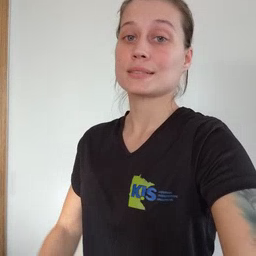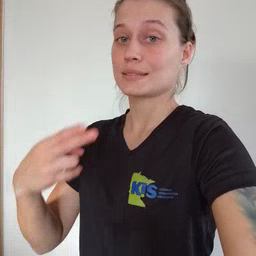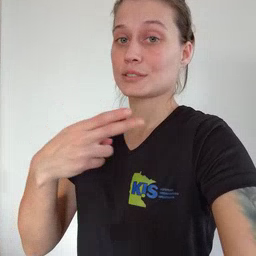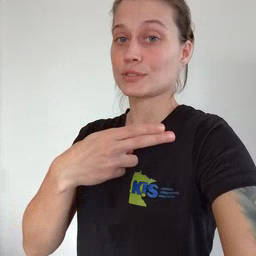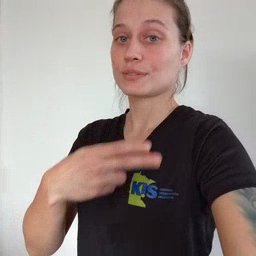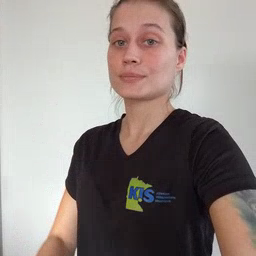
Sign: scissors